Question: all:
I got a weird Ruby problem.

please ignore those warning messages. I just ran "rake db:migrate" command, it did do the migration for me, but it also remove some CSS files!!! it won't appear again while I run this command again.
Is that normal or just a fantastic bug?
my environments:
- - - -
and this is the content of my 'config/compass.rb' file:
'''
require "fancy-buttons"
project_type = :rails
project_path = Compass::AppIntegration::Rails.root
# Set this to the root of your project when deployed:
http_path = "/"
css_dir = "public/stylesheets"
sass_dir = "app/stylesheets"
environment = Compass::AppIntegration::Rails.env
# To enable relative paths to assets via compass helper functions. Uncomment:
# relative_assets = true
output_style = :compressed
'''
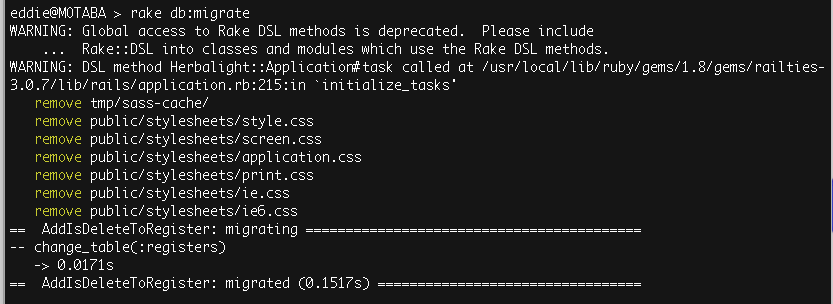
Answer: Looks like you have a 'compass clean' call somewhere in your initialization.